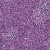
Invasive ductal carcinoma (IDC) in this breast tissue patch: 1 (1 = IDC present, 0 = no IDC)